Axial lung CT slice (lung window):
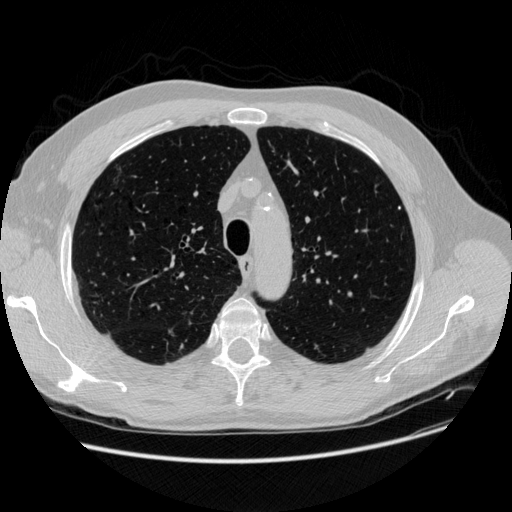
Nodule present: no